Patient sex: F
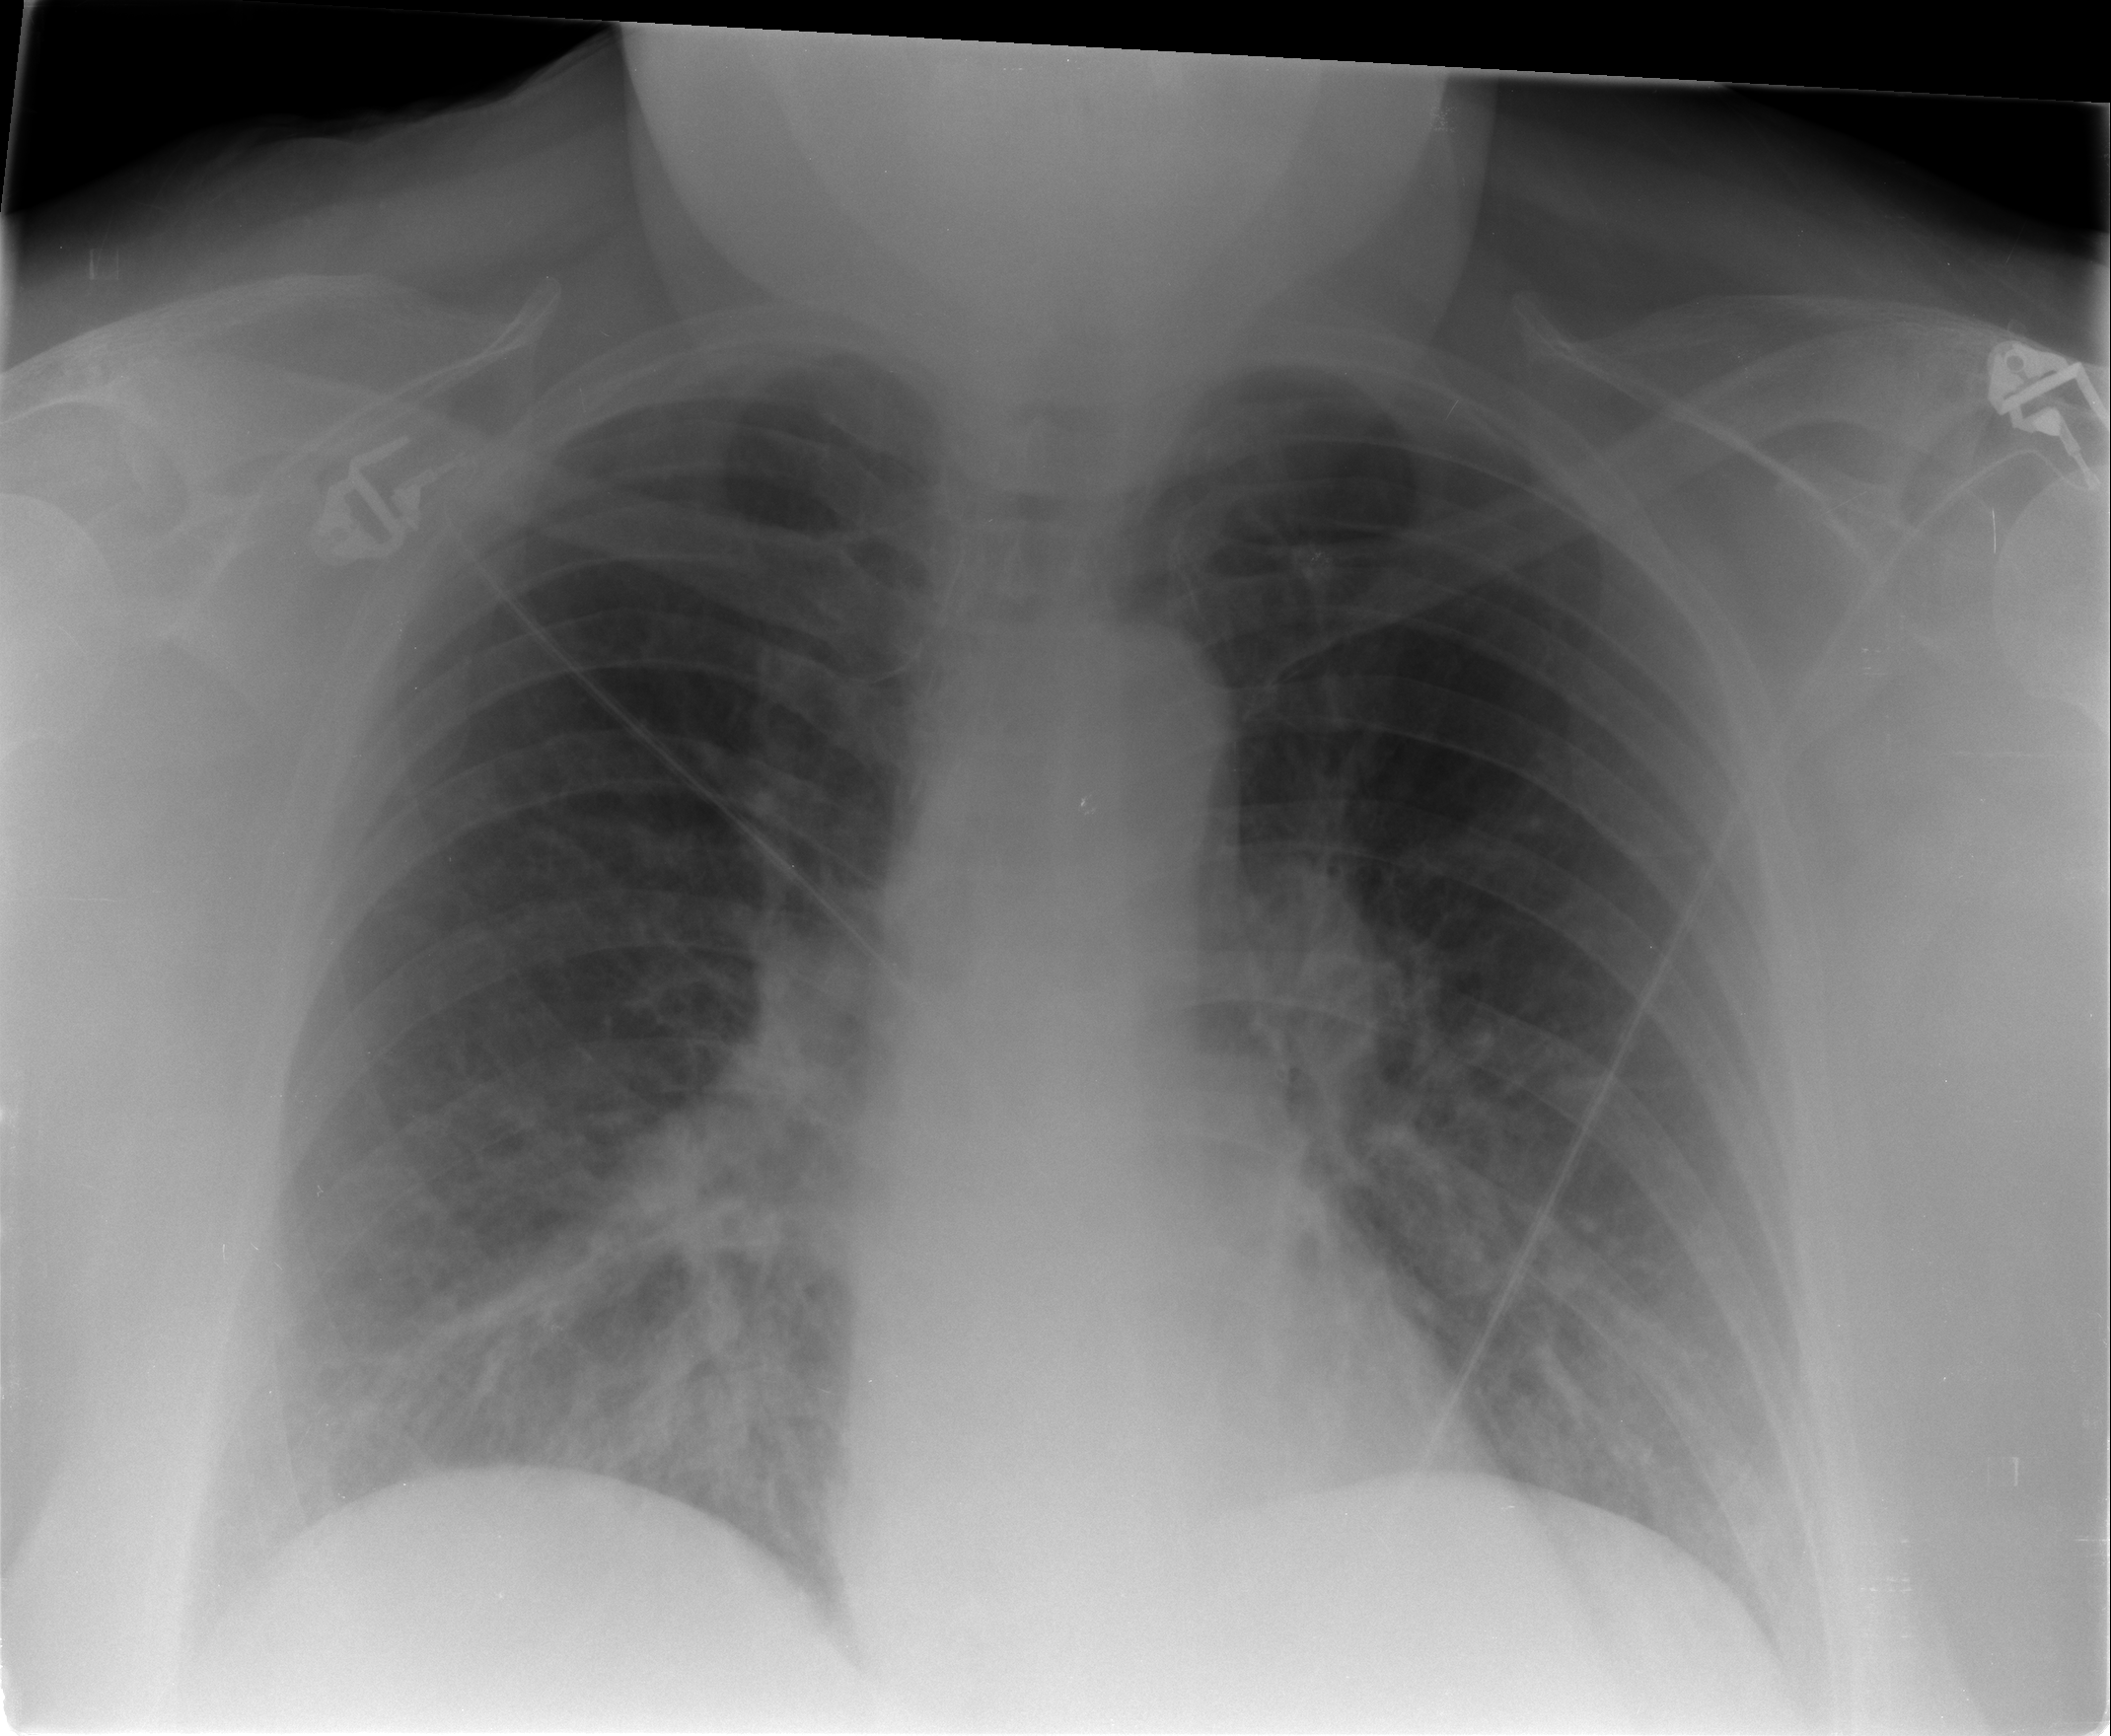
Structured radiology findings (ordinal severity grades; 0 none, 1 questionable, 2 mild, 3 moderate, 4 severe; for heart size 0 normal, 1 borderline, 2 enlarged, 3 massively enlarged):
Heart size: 0
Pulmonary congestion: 2
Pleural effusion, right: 0
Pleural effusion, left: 0
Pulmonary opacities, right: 0
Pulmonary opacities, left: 0
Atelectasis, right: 1
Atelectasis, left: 1